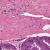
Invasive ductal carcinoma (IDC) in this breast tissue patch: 0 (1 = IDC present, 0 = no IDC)